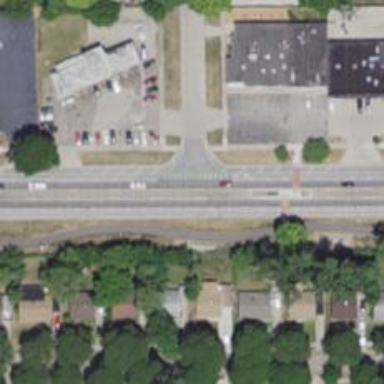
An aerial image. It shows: Secondary road with buffered cycle lane.